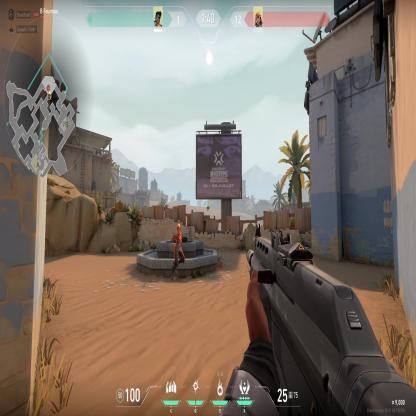
Label: enemy